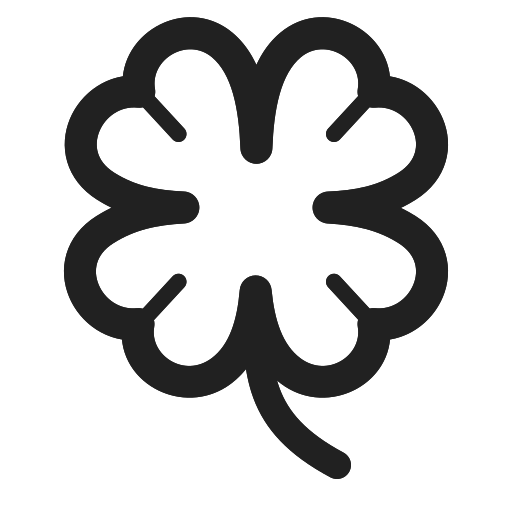
four leaf clover high contrast